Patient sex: F
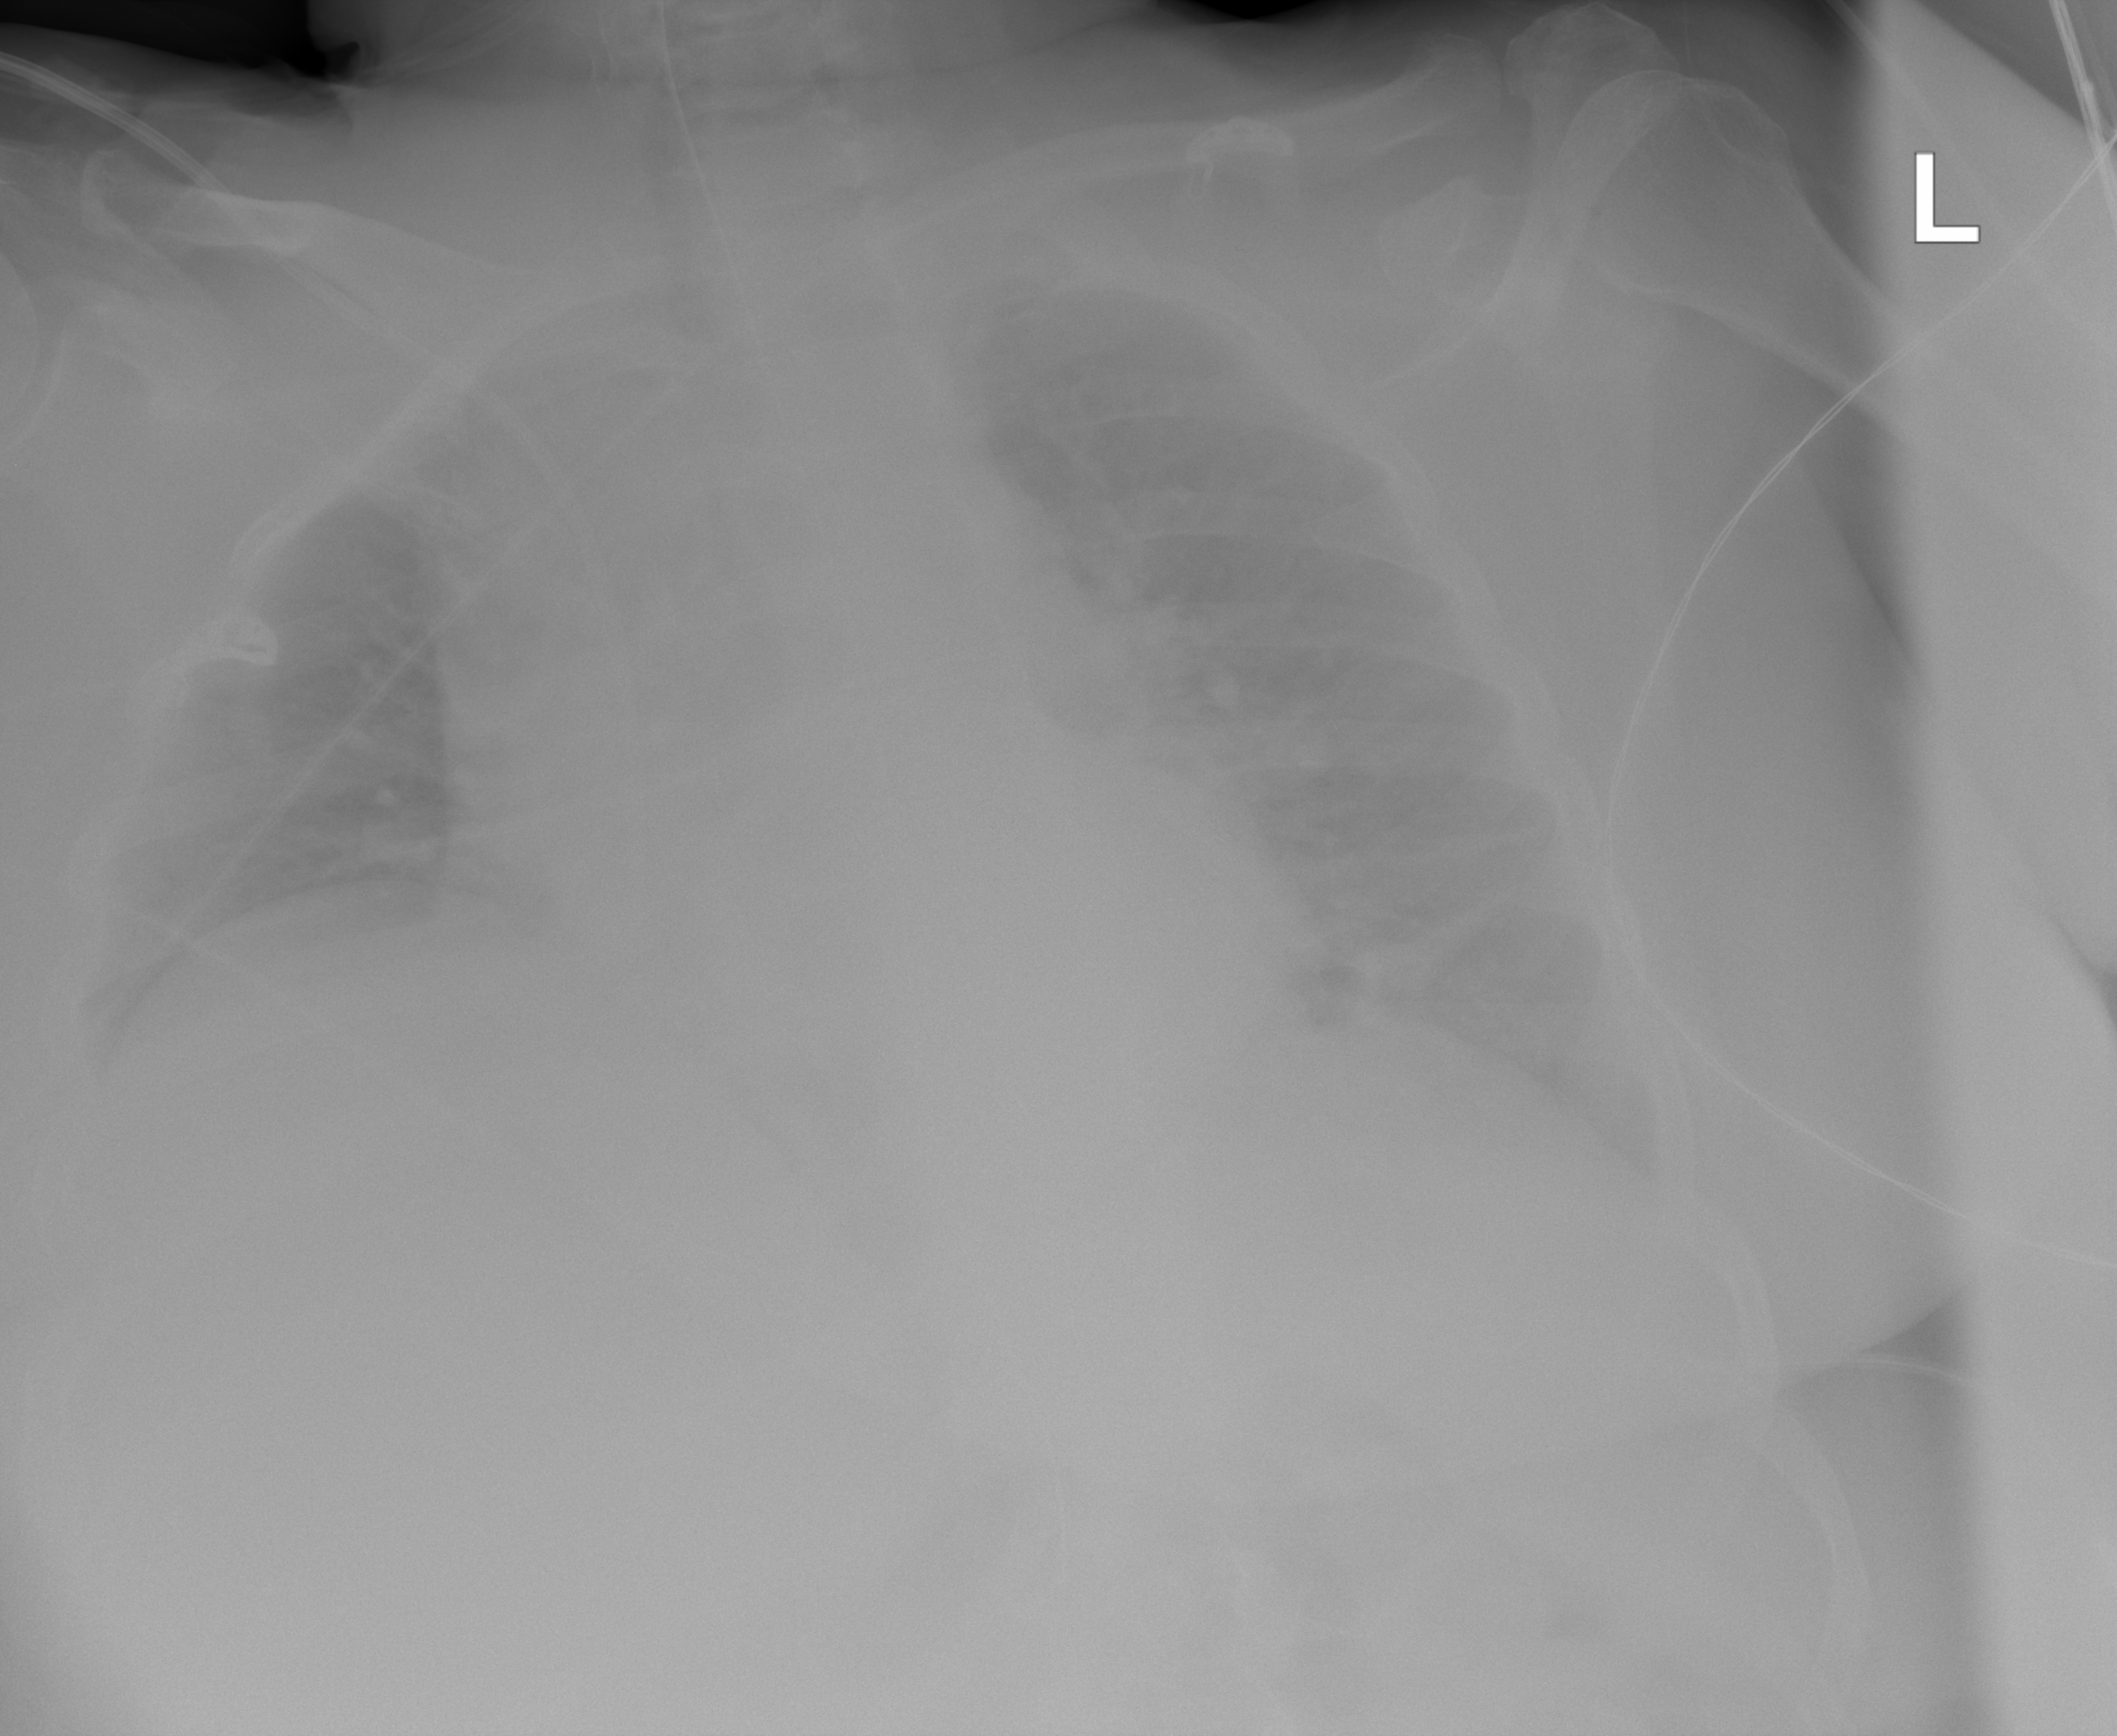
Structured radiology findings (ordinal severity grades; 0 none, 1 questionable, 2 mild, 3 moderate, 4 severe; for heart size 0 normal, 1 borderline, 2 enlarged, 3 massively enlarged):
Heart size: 0
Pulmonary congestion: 0
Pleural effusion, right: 0
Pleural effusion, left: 0
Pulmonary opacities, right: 0
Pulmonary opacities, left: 0
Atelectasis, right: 2
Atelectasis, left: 2